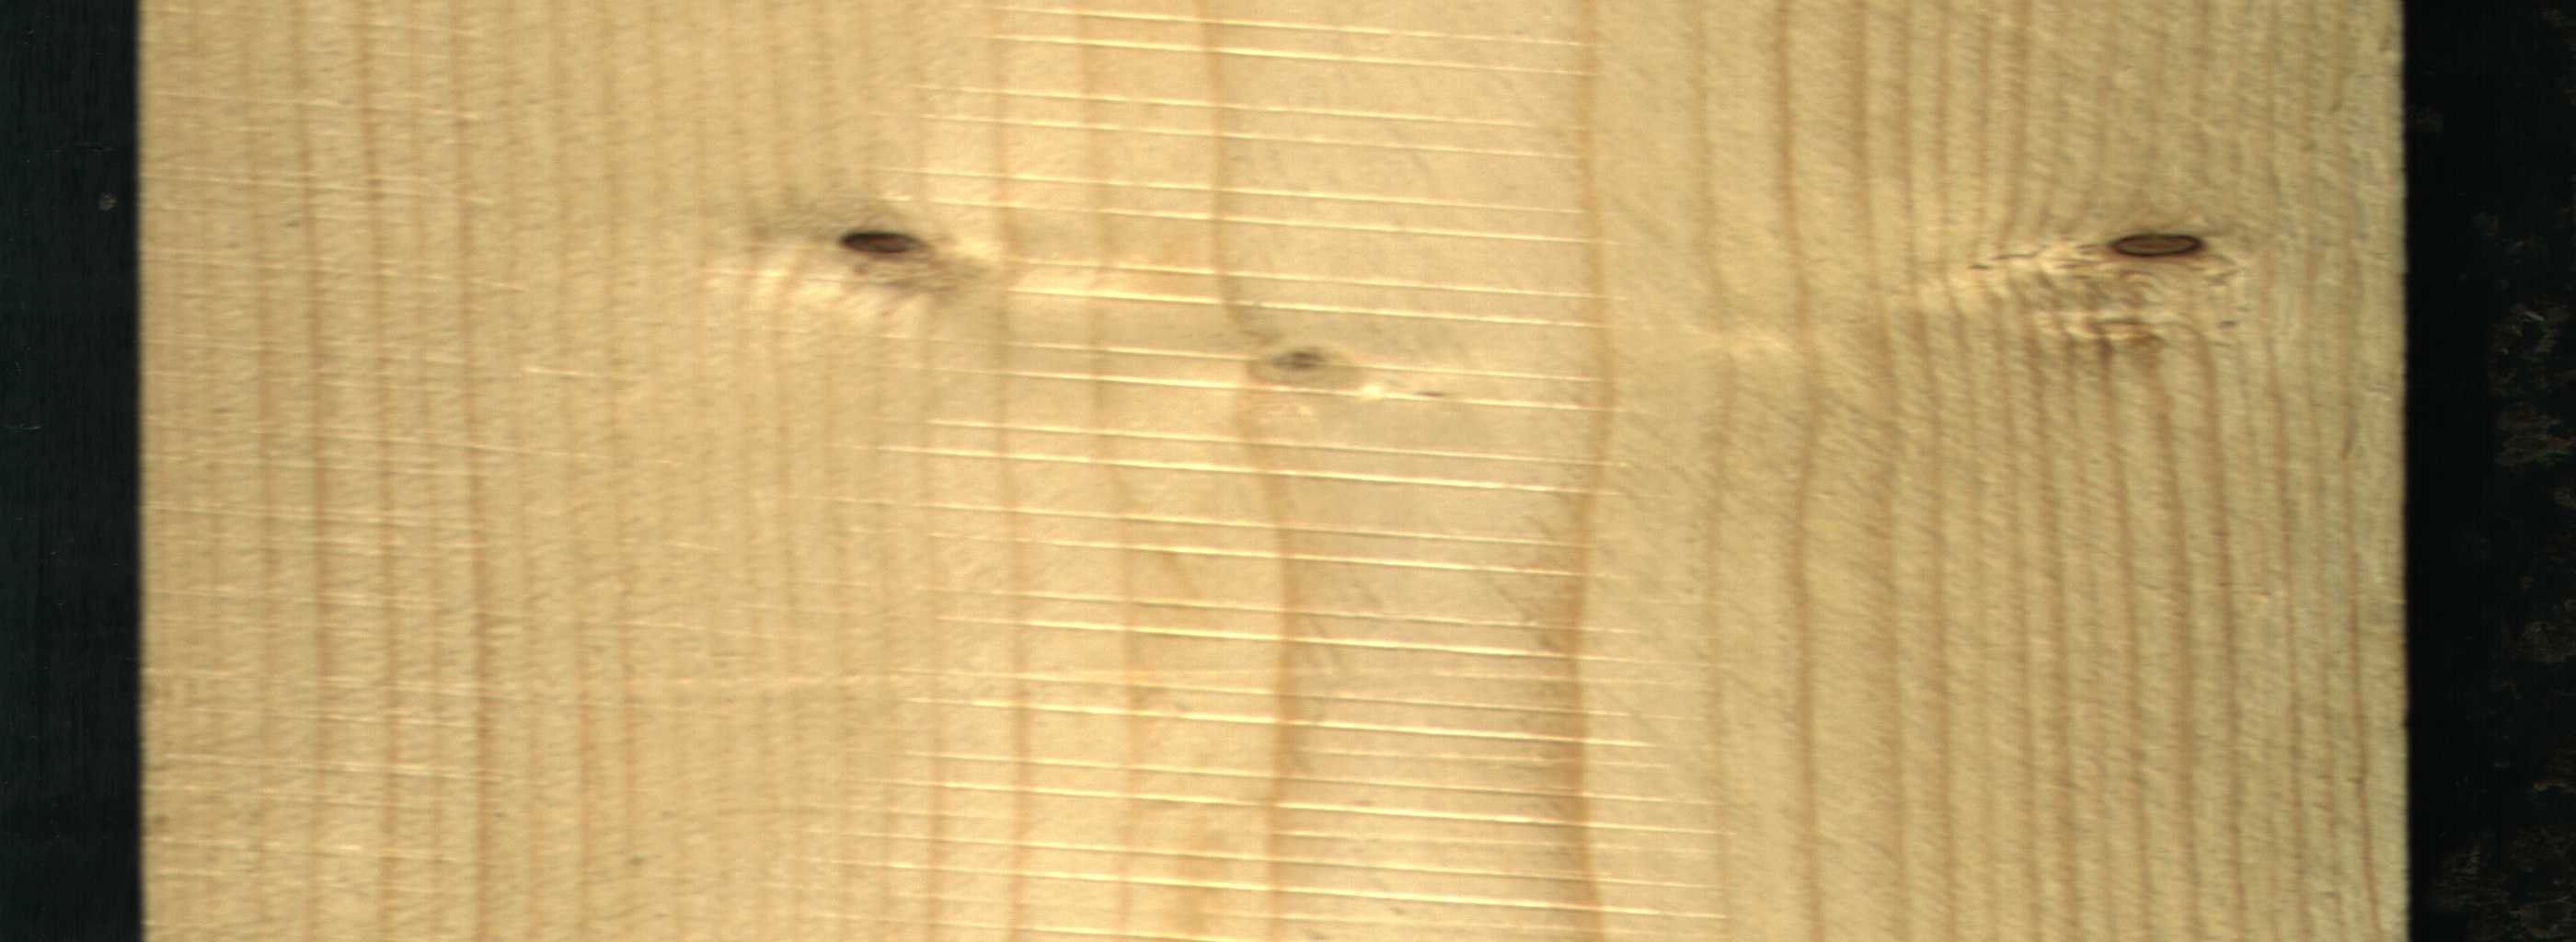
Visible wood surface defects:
Dead_Knot
Dead_Knot
Live_Knot